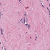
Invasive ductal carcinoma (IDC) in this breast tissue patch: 1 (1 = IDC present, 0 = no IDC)